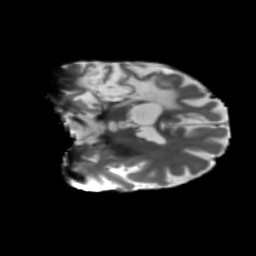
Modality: T2w
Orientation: coronal
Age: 54
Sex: male
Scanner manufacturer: siemens
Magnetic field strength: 3 T
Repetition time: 5.25 s
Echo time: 0.08 s